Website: macys
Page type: cart
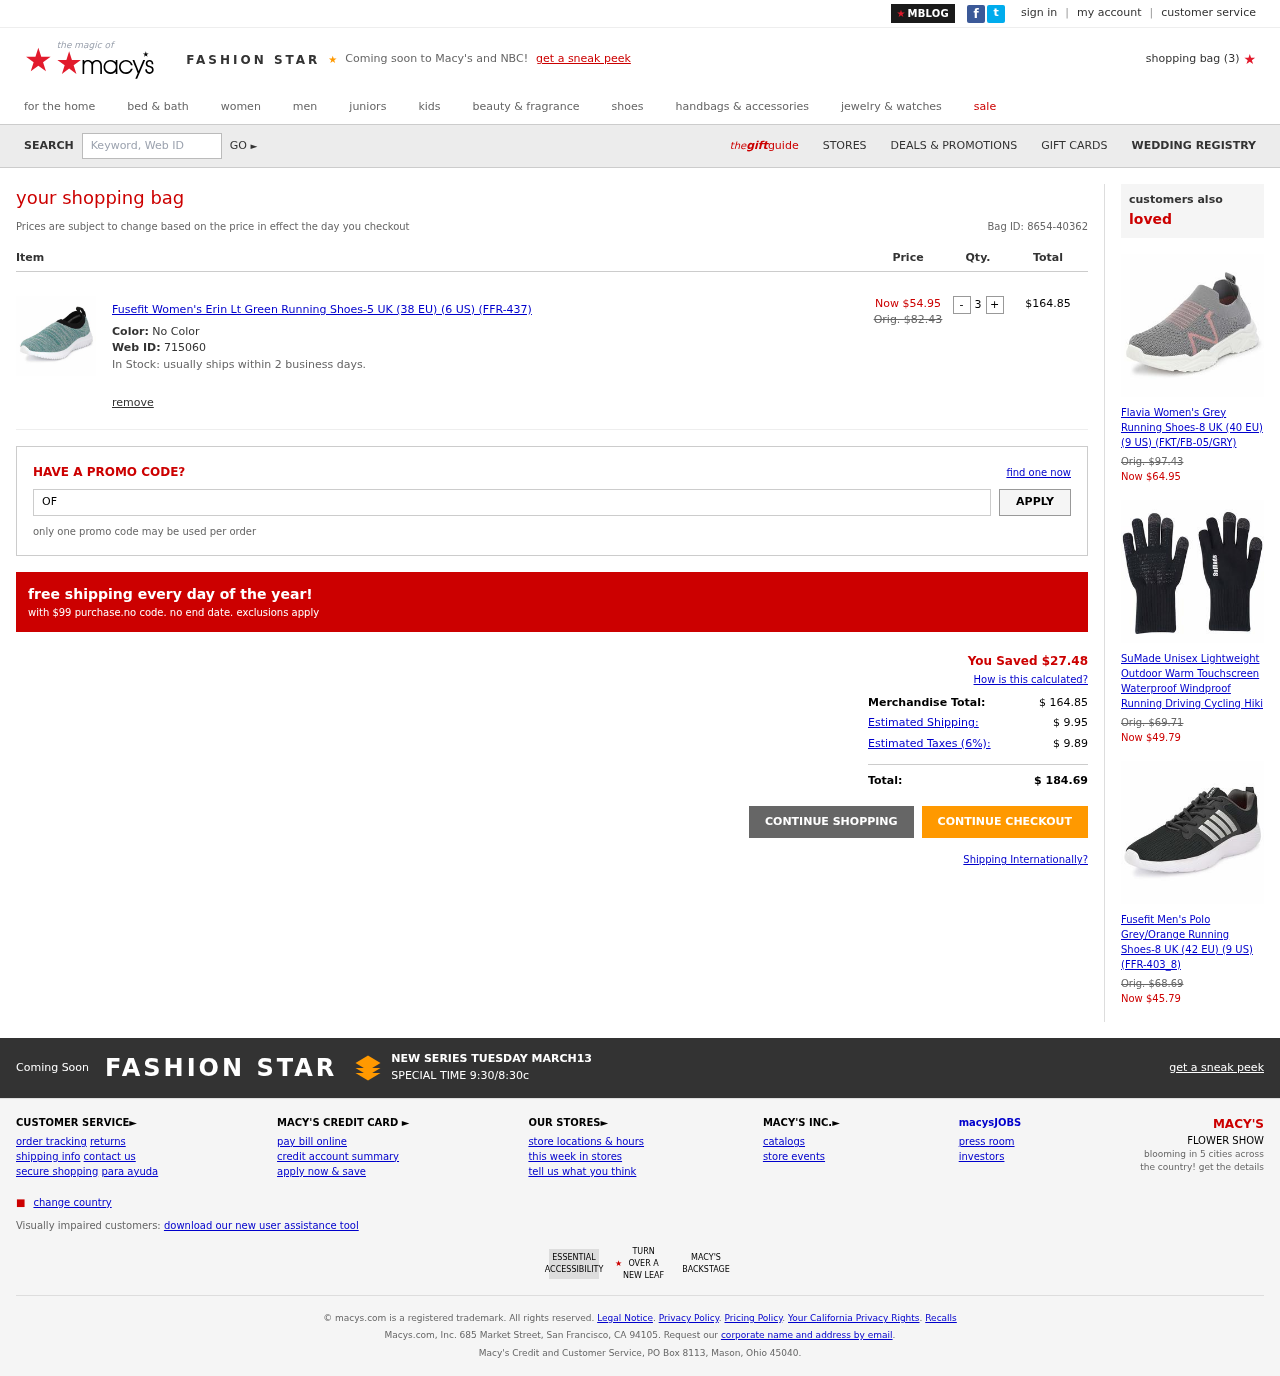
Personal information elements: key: PII_PROMO_CODE
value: OFF66
Product elements: key: PRODUCT1_NAME
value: Fusefit Women's Erin Lt Green Running Shoes-5 UK (38 EU) (6 US) (FFR-437)
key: PRODUCT1_PRICE
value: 54.95
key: PRODUCT1_QUANTITY
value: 3
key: PRODUCT2_NAME
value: Flavia Women's Grey Running Shoes-8 UK (40 EU) (9 US) (FKT/FB-05/GRY)
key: PRODUCT2_PRICE
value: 64.95
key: PRODUCT3_NAME
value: SuMade Unisex Lightweight Outdoor Warm Touchscreen Waterproof Windproof Running Driving Cycling Hiki
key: PRODUCT3_PRICE
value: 49.79
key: PRODUCT4_NAME
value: Fusefit Men's Polo Grey/Orange Running Shoes-8 UK (42 EU) (9 US) (FFR-403_8)
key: PRODUCT4_PRICE
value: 45.79
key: PRODUCT1_SKU
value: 715060
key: PRODUCT1_ORIGINAL_PRICE
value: Orig. $82.43
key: PRODUCT1_TOTAL
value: $164.85
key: PRODUCT2_ORIGINAL_PRICE
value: Orig. $97.43
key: PRODUCT3_ORIGINAL_PRICE
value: Orig. $69.71
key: PRODUCT4_ORIGINAL_PRICE
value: Orig. $68.69
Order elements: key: ORDER_NUM_ITEMS
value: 3
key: ORDER_ID
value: Bag ID: 8654-40362
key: ORDER_SAVINGS
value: $27.48
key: ORDER_SUBTOTAL
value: $ 164.85
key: ORDER_SHIPPING_COST
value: $ 9.95
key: ORDER_TAX
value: $ 9.89
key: ORDER_TOTAL
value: $ 184.69